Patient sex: F
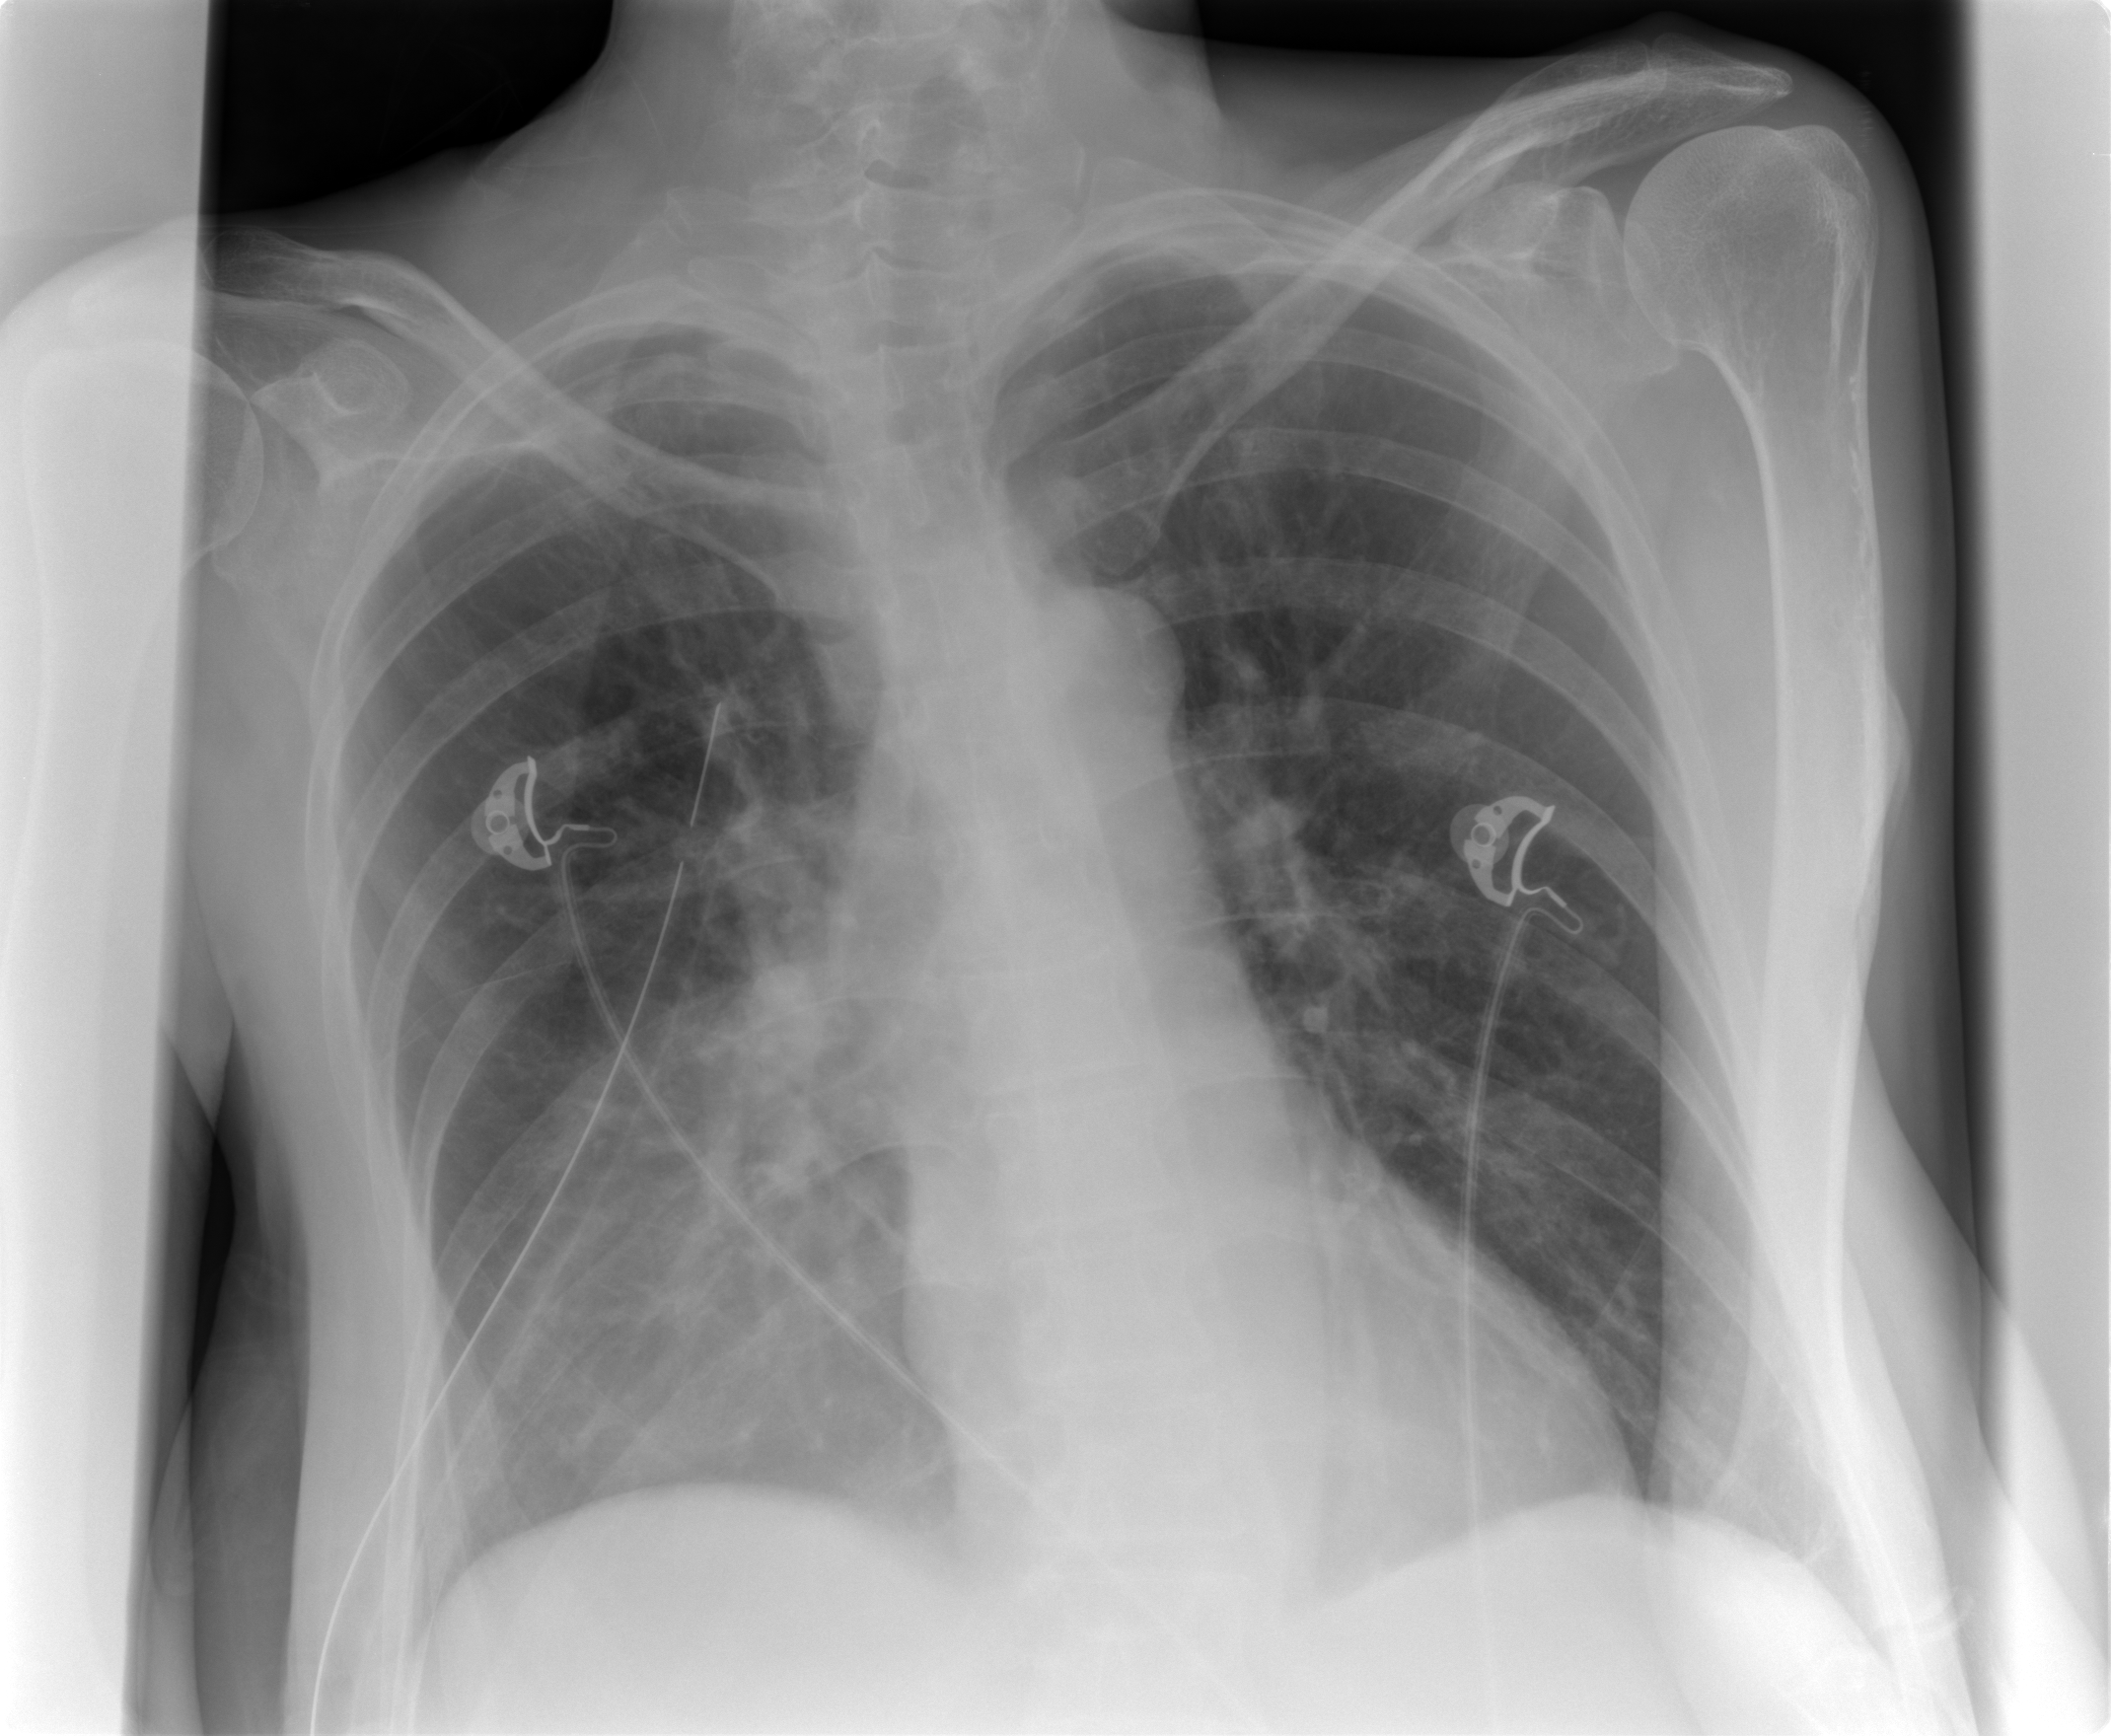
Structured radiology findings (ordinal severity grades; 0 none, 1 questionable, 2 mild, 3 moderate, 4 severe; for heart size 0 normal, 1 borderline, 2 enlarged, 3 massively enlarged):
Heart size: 0
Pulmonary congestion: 2
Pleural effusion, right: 3
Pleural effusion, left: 0
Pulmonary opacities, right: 2
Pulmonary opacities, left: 0
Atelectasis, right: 3
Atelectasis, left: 0